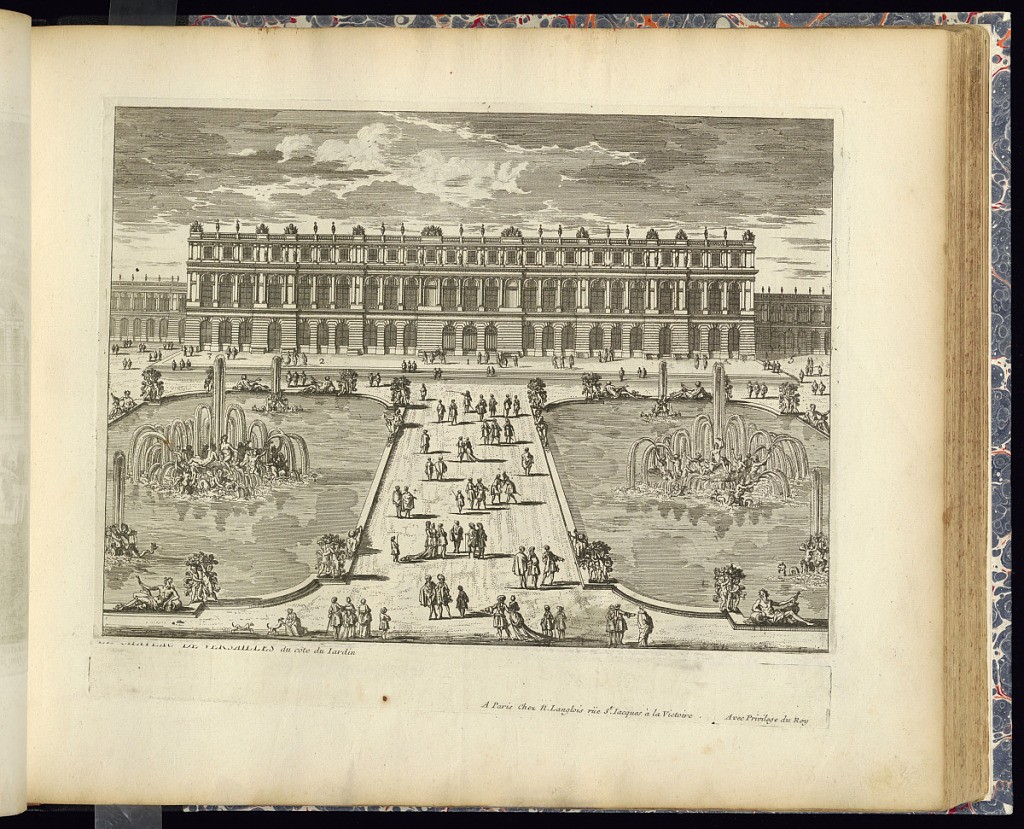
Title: LE CHATEAU DE VERSAILLES du côté du Jardin
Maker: Adam Perelle, French, 1638 – 1695
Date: late 17th century
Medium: Etching on laid paper
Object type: Print
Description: View of the garden facing façade of the palace of Versailles. In the foreground, two large basins with fountains featuring sculptural groups, and sculptures around the edges of the basins. Figures (courtiers) along the paths and throughout the grounds. The title is lettered on a separate plate, printed below the image.